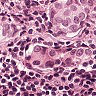
Metastatic tissue present: yes